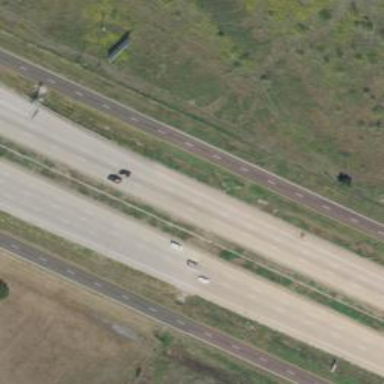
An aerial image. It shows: Motorway junction.